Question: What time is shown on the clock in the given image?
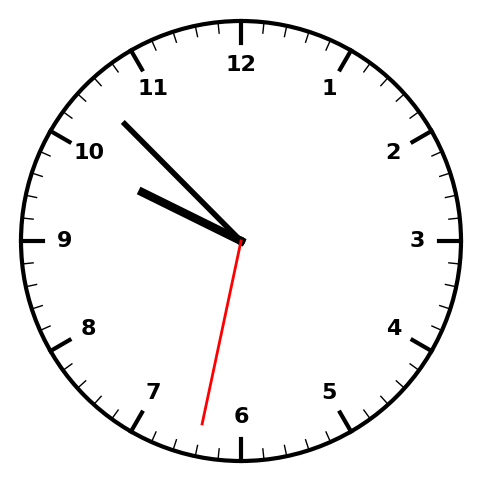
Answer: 09:52:32